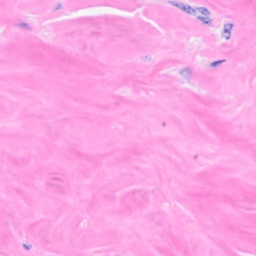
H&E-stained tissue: Breast